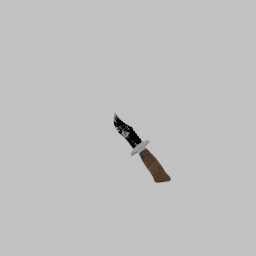
Label: tools